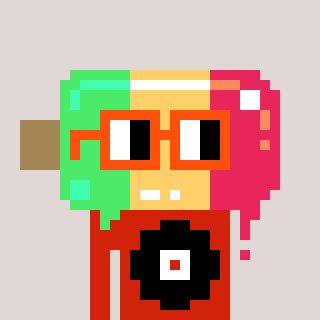
a pixel art character with square orange glasses, a icepop-shaped head and a red-colored body on a warm background